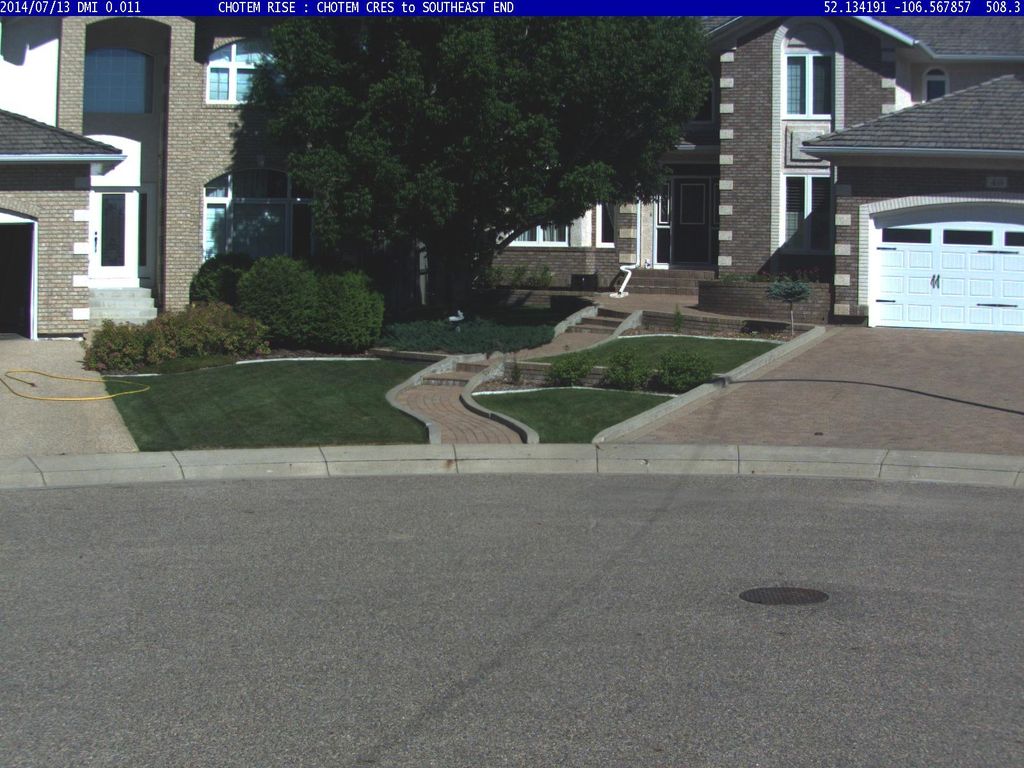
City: saskatoon